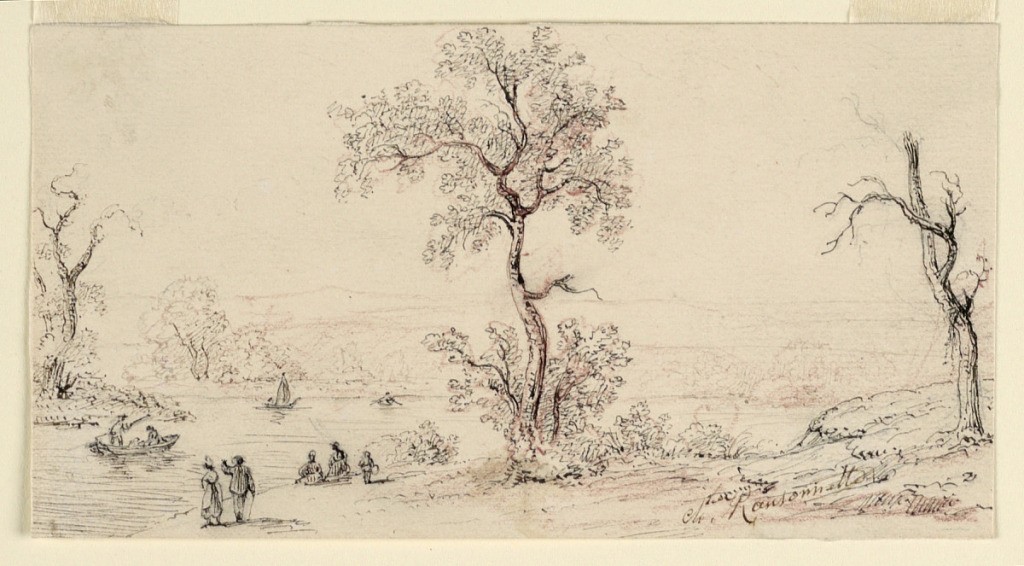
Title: A Landscape
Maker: Charles Nicolas Ransonnette, French, 1793 - 1877
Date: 1825–1840
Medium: Black and red crayon, pen and ink on paper
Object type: Drawing
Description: A stream is shown in a mountainous country. Boats are upon it, people beside it. A big tree is in the center.